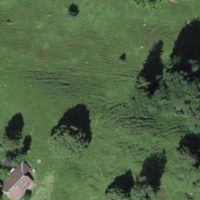
EUNIS habitat code: 44
Species observed at this site:
Aegopodium podagraria